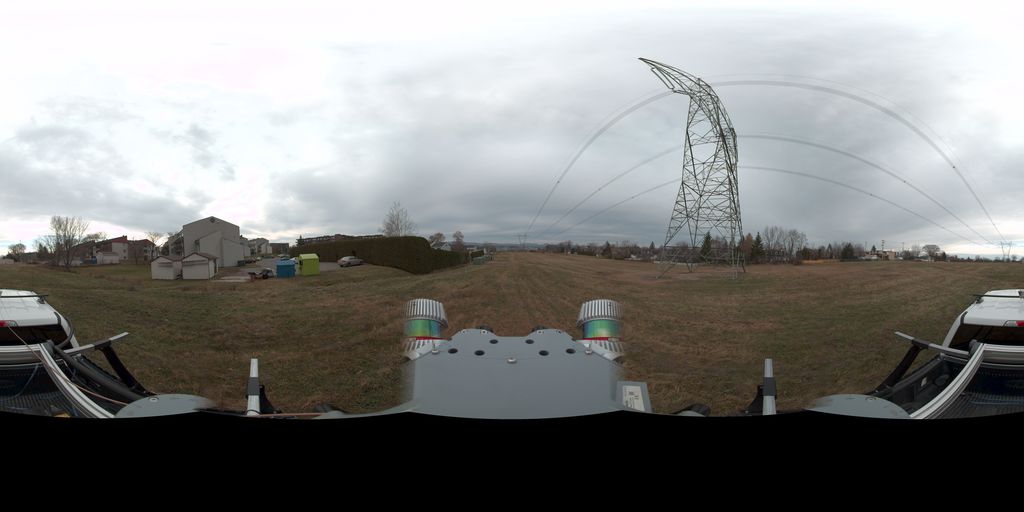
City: quebec_city